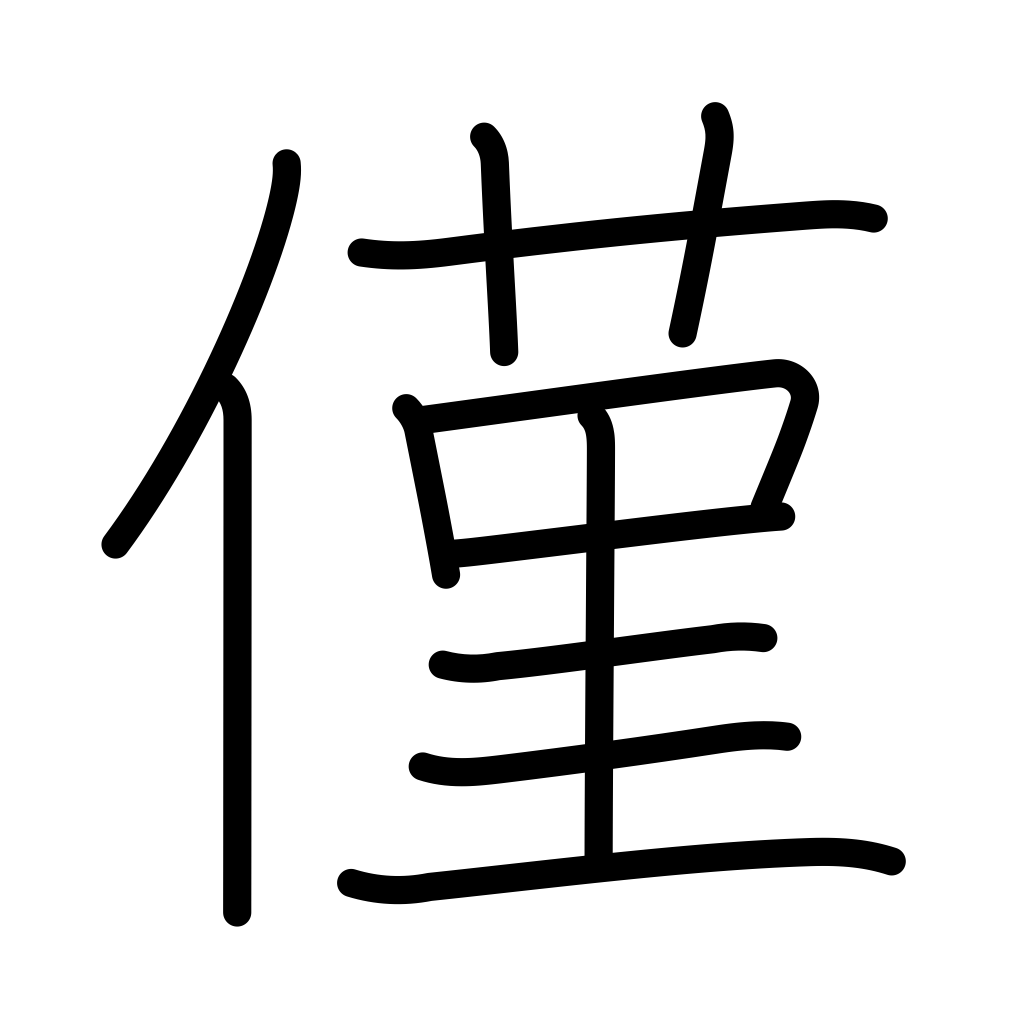
Meaning: a wee bit